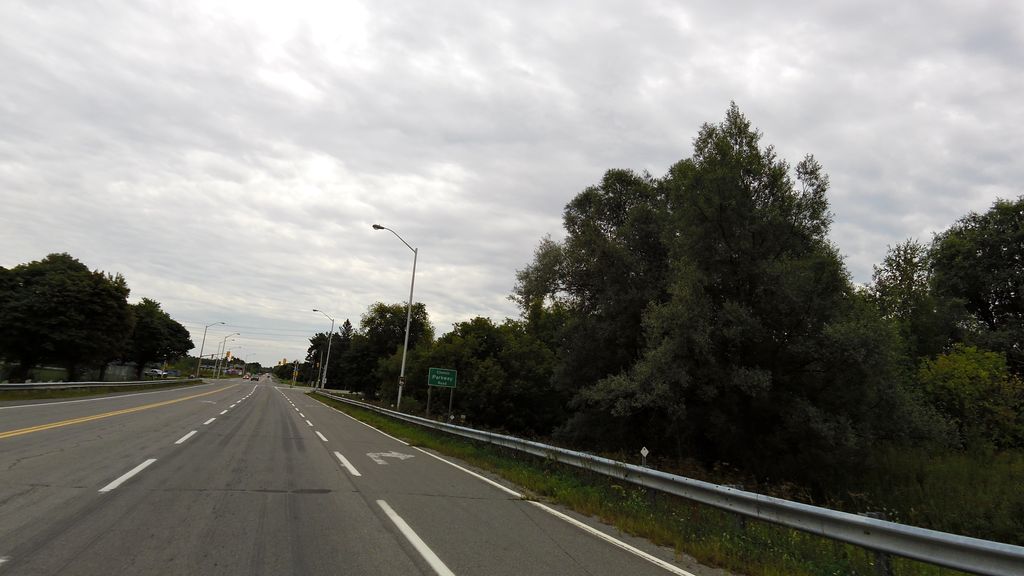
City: ottawa-gatineau